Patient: sex M, age 79
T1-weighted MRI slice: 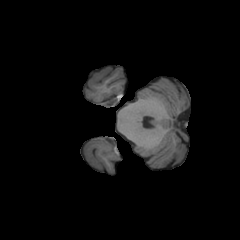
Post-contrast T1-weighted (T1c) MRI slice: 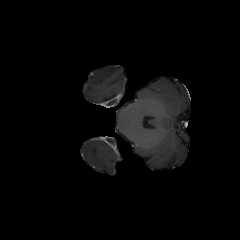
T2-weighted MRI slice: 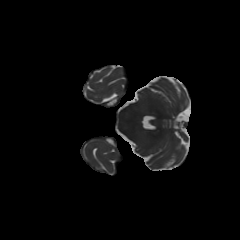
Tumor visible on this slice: no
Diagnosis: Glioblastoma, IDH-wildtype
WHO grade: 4